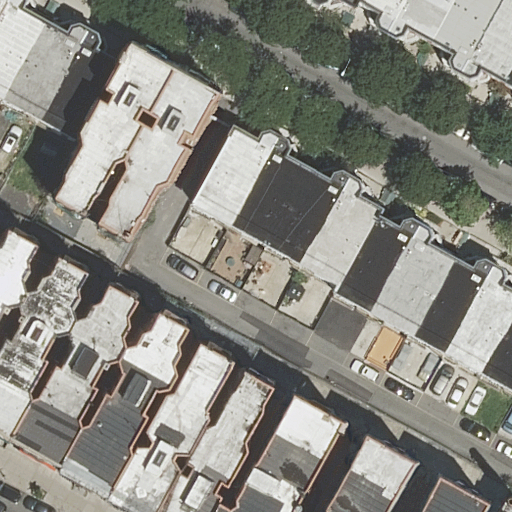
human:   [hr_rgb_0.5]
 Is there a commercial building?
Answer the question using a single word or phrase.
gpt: no

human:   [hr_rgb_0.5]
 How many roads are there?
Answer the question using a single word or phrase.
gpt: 2

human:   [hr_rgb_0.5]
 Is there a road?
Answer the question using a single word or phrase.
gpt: yes

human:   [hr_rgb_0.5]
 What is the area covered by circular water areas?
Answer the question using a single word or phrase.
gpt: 0m2

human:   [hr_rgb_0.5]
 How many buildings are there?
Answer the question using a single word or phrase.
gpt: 31

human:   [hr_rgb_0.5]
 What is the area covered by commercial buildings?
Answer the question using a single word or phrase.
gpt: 0m2

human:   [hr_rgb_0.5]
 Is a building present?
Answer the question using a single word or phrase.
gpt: yes

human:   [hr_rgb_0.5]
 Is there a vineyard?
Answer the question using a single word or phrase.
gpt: no

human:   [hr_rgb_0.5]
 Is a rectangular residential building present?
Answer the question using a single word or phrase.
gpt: yes

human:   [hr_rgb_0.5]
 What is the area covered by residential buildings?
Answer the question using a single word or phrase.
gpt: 4675m2

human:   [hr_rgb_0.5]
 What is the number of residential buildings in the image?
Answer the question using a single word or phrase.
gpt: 31

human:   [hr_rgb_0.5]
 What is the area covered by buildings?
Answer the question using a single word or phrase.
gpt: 4675m2

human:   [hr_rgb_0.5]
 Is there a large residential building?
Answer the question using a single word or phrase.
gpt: no

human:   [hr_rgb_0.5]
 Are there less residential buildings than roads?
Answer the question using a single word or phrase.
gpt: no

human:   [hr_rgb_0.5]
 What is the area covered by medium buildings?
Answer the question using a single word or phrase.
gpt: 4204m2

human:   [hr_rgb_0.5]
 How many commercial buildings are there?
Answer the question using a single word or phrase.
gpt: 0

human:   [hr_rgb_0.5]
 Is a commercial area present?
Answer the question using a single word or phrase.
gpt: no

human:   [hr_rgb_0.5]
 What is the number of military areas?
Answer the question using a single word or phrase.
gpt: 0

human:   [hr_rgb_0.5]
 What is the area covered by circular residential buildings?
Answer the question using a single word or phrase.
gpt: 0m2

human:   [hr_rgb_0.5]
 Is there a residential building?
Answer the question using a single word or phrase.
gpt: yes

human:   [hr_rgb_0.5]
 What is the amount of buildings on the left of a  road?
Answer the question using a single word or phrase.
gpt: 14

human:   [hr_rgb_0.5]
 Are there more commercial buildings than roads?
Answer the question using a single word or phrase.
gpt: no

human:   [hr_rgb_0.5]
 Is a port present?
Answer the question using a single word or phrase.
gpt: no

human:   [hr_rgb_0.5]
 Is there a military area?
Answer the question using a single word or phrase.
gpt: no

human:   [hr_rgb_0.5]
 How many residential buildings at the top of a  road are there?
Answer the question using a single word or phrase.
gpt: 18

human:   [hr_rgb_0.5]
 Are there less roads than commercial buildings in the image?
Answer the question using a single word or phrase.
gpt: no

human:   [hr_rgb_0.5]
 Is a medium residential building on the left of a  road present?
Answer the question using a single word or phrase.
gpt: yes

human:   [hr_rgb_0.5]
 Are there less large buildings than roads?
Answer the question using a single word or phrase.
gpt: yes

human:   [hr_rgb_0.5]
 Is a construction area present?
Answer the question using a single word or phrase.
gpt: no

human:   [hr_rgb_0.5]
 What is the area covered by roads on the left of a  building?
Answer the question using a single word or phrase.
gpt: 0m2

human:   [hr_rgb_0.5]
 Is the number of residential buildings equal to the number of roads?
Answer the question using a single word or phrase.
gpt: no

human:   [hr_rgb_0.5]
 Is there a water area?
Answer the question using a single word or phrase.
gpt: no

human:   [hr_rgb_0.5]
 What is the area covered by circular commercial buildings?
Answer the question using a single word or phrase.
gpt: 0m2

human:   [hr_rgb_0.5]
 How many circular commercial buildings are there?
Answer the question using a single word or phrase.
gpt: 0

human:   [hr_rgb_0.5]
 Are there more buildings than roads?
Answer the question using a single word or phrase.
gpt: yes

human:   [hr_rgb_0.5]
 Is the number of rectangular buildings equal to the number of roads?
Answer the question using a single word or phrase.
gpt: no

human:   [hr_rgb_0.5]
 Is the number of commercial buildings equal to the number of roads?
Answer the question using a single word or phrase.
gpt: no

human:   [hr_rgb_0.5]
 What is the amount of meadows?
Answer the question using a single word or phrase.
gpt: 0

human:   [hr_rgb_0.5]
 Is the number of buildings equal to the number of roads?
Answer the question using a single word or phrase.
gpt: no

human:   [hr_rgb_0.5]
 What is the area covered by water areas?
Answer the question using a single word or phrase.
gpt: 0m2

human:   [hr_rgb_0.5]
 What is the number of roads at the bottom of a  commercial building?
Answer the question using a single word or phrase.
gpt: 0

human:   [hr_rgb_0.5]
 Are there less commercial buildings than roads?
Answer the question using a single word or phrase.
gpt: yes

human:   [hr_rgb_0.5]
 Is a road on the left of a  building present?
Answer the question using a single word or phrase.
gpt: no

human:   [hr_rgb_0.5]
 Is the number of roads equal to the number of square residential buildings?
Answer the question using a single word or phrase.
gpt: no

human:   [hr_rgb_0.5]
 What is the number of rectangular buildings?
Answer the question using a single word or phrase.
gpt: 6

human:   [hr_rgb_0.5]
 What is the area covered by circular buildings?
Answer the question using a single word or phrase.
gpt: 0m2

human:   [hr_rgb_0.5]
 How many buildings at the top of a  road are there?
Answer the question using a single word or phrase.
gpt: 18

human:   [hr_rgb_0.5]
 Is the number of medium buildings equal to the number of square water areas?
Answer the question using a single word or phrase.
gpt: no

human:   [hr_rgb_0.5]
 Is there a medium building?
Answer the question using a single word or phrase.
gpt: yes

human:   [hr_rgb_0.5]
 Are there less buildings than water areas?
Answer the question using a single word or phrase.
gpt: no

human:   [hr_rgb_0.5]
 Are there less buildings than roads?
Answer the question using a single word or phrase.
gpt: no

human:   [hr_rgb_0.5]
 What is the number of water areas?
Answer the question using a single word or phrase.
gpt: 0

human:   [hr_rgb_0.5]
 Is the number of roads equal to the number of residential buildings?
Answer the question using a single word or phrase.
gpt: no

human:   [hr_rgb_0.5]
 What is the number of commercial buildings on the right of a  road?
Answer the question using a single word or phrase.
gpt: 0

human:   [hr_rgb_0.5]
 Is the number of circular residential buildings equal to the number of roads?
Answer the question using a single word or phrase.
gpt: no

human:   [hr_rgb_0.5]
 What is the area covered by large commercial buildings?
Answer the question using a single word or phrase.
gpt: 0m2

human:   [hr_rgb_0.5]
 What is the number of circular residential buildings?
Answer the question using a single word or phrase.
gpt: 0

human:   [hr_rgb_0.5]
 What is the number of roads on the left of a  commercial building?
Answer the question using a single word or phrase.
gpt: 0

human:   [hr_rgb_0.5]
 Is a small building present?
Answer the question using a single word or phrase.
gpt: yes

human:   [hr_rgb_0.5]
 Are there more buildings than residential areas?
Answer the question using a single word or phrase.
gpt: yes

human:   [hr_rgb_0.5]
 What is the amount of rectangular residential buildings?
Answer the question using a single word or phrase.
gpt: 6

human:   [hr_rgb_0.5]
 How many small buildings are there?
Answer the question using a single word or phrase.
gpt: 11

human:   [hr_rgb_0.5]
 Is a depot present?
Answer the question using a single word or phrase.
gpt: no

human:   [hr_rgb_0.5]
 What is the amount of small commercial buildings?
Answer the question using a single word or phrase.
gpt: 0